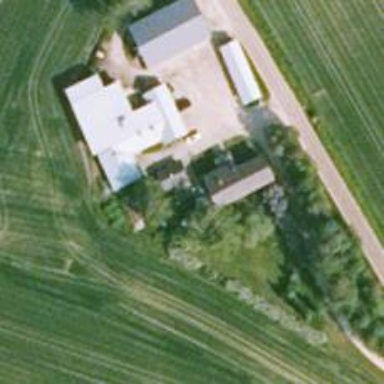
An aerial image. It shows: Farmyard area.